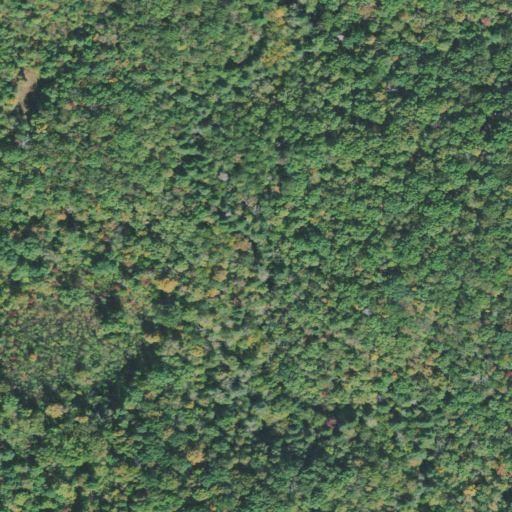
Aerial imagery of valley in Tennessee named Turkey Hollow containing deciduous forest, mixed forest, and evergreen forest